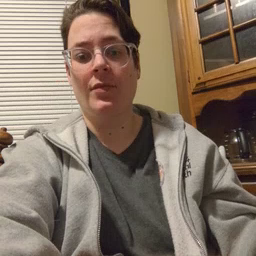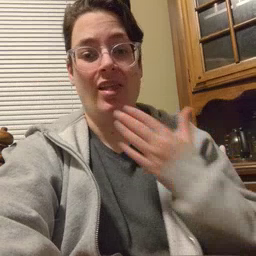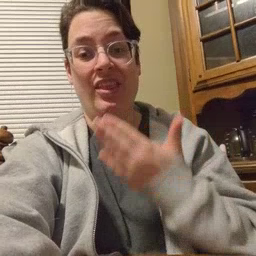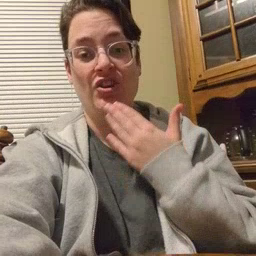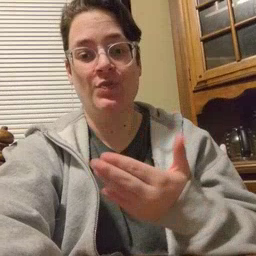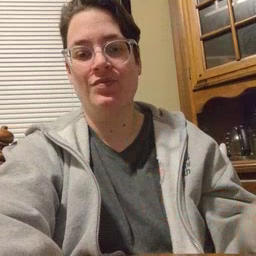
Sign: thankyou